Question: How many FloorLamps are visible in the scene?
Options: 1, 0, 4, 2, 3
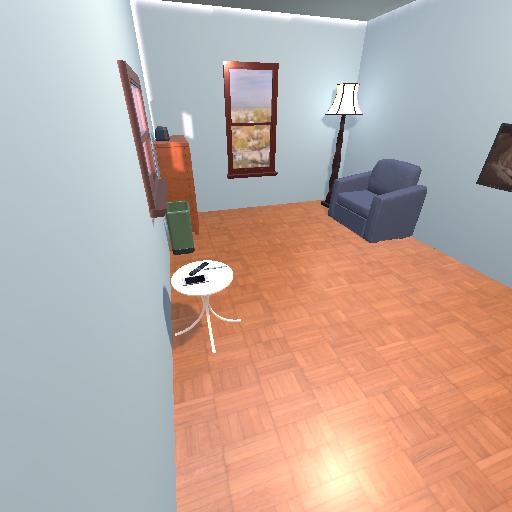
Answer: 1